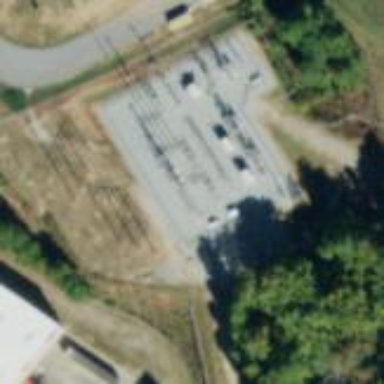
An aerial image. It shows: Distribution level power substation surrounded by fence.